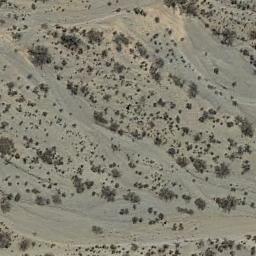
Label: chaparral